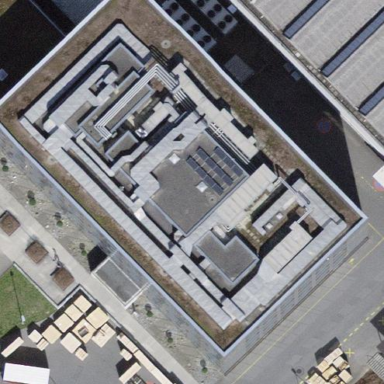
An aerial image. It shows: Office building.